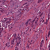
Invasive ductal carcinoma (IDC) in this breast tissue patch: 1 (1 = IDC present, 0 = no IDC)